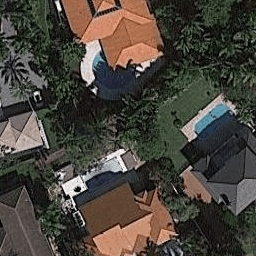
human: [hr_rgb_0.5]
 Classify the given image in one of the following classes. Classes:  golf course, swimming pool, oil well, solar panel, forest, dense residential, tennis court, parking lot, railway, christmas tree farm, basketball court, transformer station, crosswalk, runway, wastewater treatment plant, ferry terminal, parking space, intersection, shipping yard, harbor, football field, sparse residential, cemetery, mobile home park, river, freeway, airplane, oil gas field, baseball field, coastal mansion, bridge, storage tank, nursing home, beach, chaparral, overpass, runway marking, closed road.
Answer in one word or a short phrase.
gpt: coastal mansion